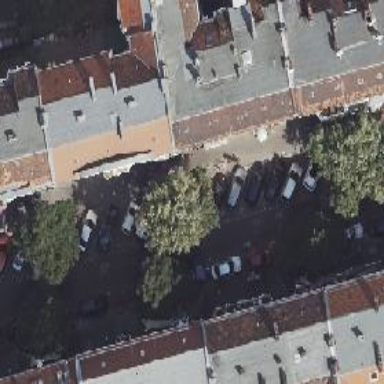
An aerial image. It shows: Bicycle parking located on the sidewalk.